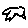
Label: bird